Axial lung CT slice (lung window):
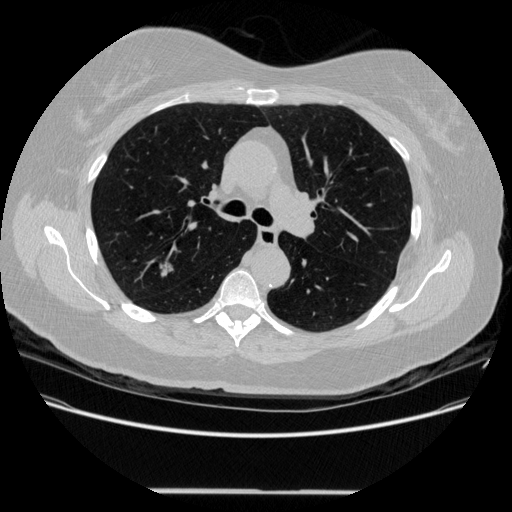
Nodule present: yes
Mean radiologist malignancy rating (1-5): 4.667